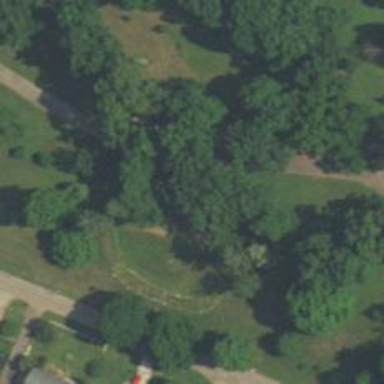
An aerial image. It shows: Disc golf hole.